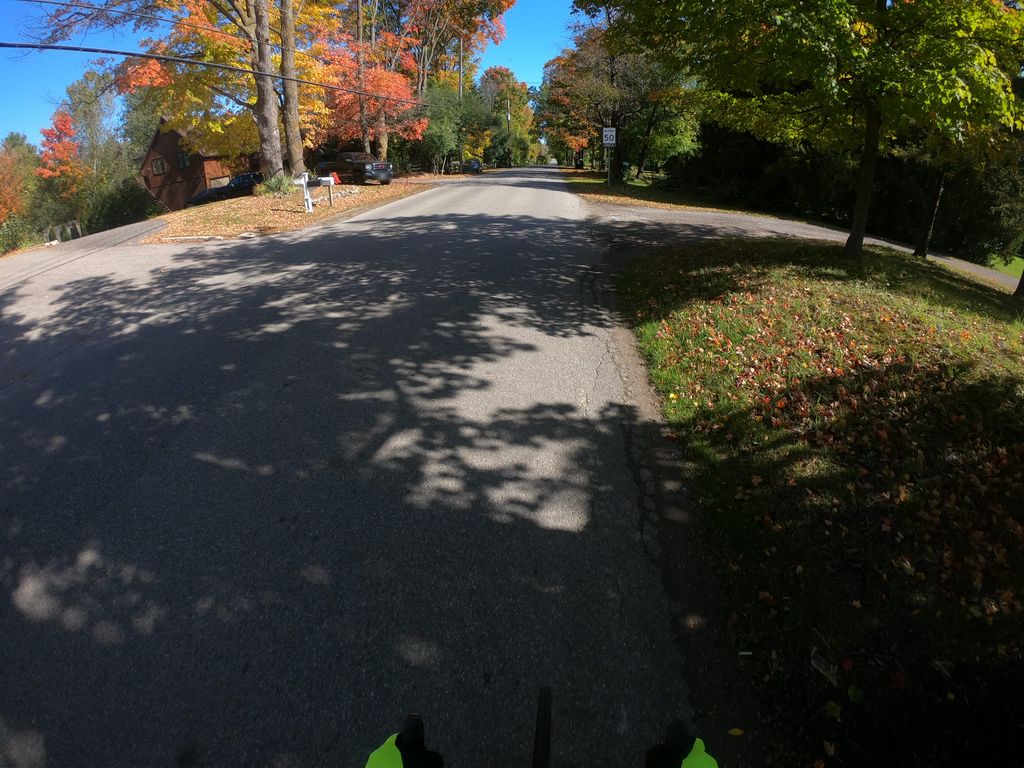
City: kitchener-waterloo